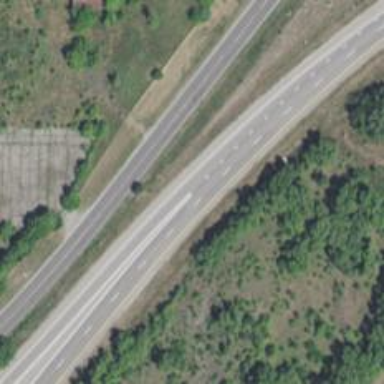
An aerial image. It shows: Motorway junction.